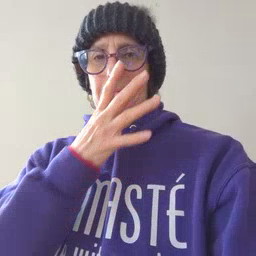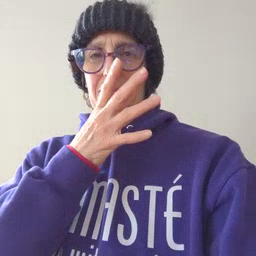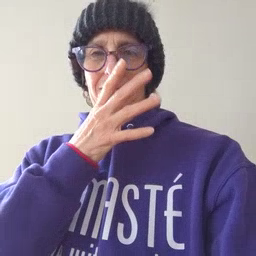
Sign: mom